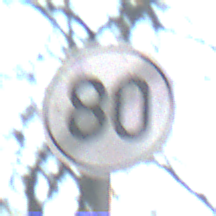
Verkehrszeichen: EndeGeschwindigkeit80
Umgebung: Outdoor, Nature
Tageszeit: MorningAfternoon
Wetter: Clear
Licht: Natural
Jahreszeit: NotSpecified
Kontrast: HighContrast